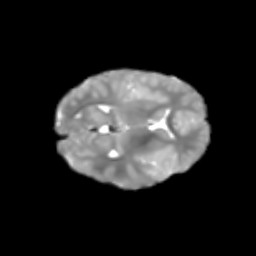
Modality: T2w
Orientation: axial
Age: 6
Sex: female
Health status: healthy